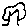
Label: tree